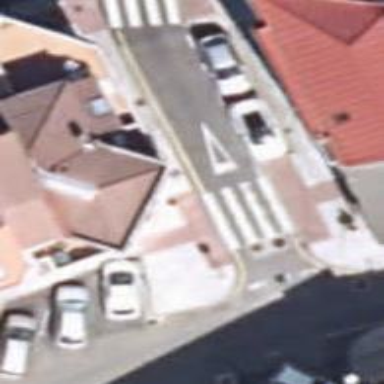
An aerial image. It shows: Road with "give way" sign.